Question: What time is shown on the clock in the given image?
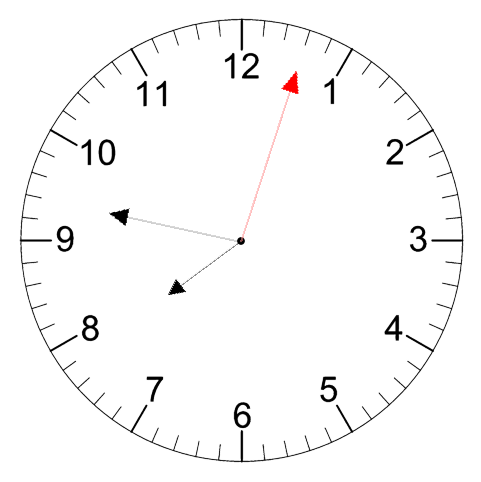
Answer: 07:47:03